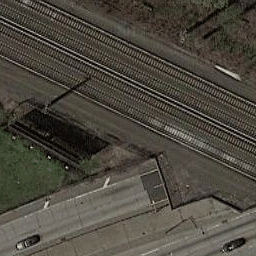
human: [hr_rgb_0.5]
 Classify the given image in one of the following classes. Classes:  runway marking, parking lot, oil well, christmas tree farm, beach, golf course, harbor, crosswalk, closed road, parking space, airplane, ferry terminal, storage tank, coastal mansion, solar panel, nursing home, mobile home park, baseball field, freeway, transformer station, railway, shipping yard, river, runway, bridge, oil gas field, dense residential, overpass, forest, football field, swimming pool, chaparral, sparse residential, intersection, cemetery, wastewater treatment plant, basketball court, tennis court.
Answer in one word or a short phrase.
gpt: railway